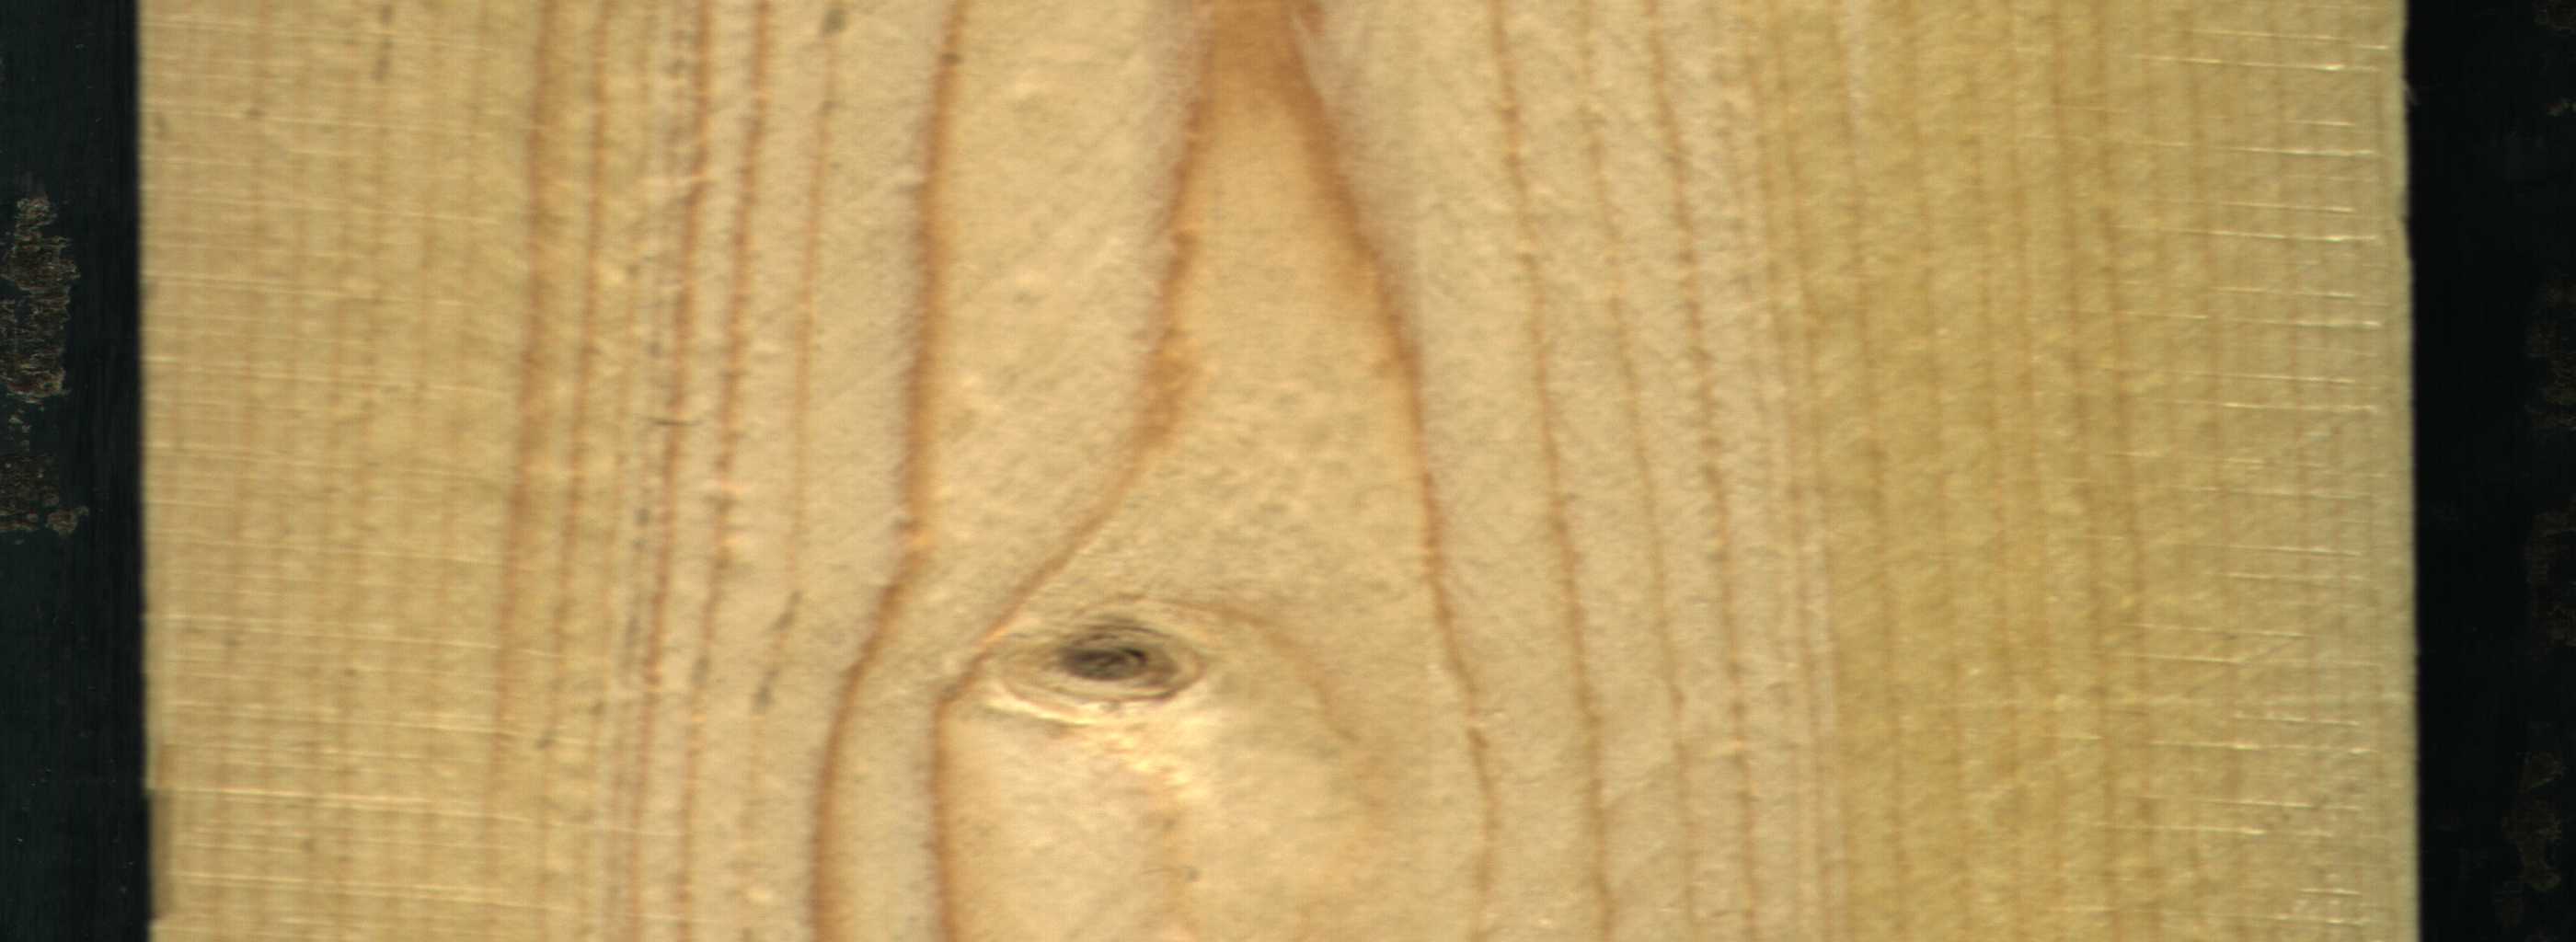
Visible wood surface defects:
Live_Knot